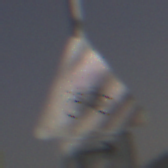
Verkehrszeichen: RadverkehrRechts
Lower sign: RichtungsangabeDurchPfeile5
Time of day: Night
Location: Outdoor (Nature)
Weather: Clear
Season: NotSpecified
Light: Natural